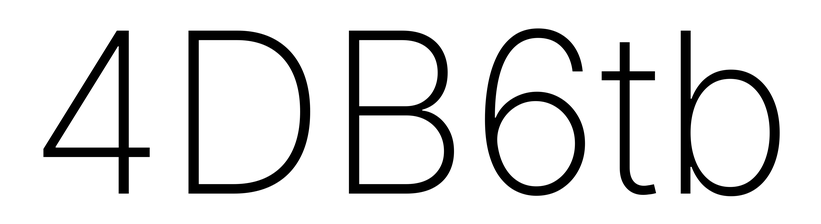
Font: Inter_ExtraLight